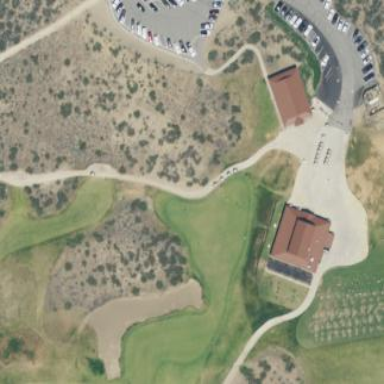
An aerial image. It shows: Green golf area with grass land use.